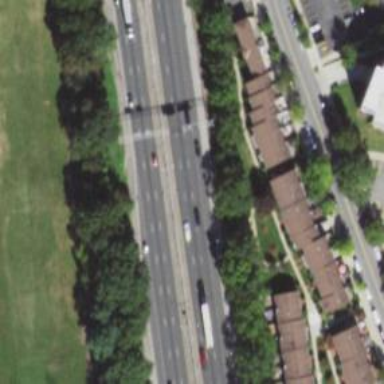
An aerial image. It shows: Motorway junction.